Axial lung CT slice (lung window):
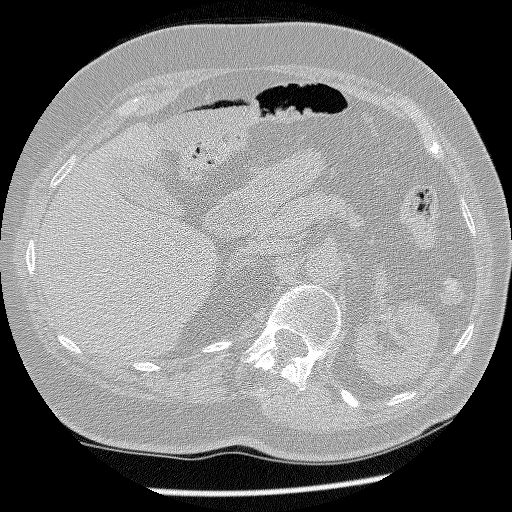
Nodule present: no